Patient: sex M, age 64
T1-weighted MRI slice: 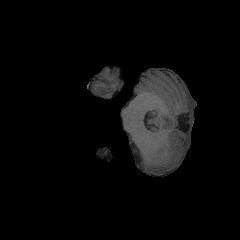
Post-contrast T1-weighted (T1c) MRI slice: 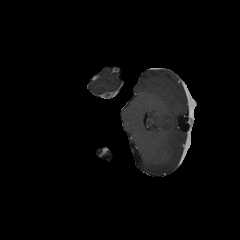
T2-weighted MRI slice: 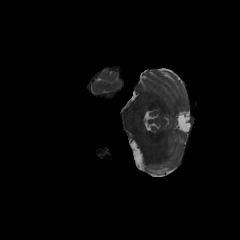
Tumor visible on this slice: no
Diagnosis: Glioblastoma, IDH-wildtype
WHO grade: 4